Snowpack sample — Rabbit Ears Pass, Jackson County, Colorado, USA (12/17/25, 1:08 PM MST)
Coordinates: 40.387, -106.625
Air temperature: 34 °F
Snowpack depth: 46 cm
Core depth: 20 cm
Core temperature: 24.8 °F
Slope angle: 6°, slope face: 165°
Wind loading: medium
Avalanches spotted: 0
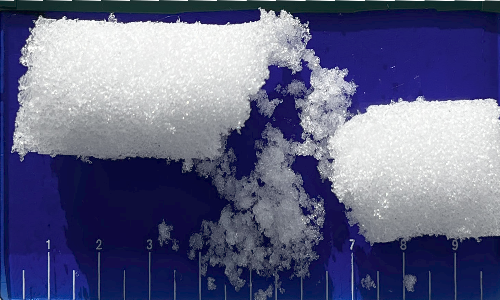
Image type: core
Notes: No avalanches spotted nearby, although collected in a meadowy area with minimal risk on this face of the pass.